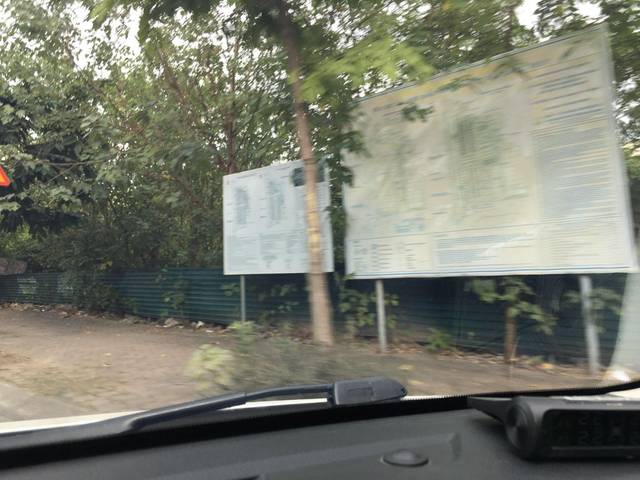
Region: Vietnam
Coordinates: 20.947, 105.849